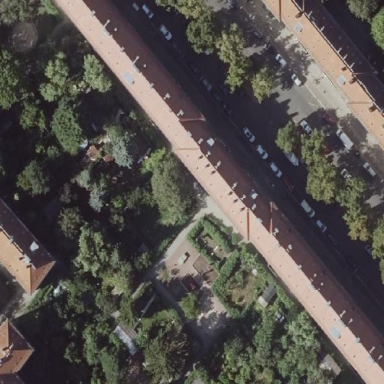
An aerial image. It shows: Residential building with hipped roof.